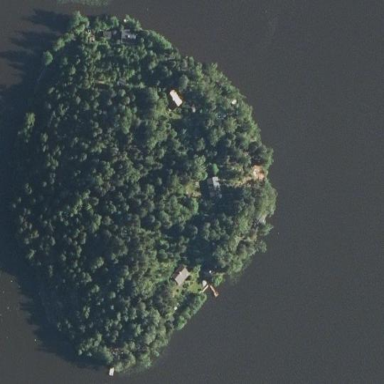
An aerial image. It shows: Islet.